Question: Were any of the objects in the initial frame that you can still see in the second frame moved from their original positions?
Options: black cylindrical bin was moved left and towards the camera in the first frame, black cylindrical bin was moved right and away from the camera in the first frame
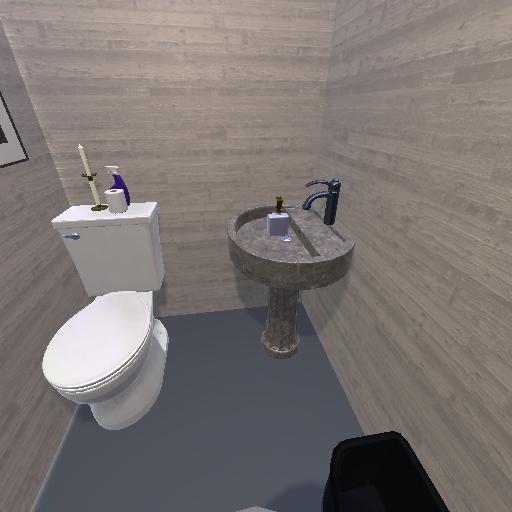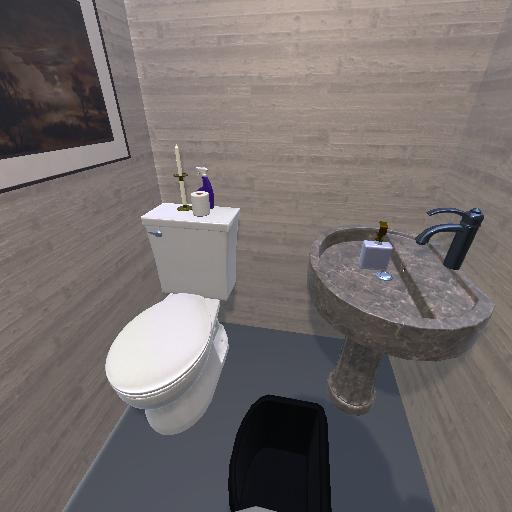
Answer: black cylindrical bin was moved left and towards the camera in the first frame